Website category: phone
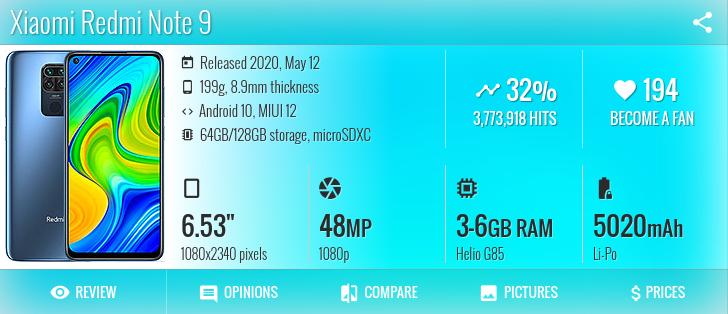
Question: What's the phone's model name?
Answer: Xiaomi Redmi Note 9

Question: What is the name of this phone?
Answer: Xiaomi Redmi Note 9

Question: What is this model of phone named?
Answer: Xiaomi Redmi Note 9

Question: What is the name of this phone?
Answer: Xiaomi Redmi Note 9

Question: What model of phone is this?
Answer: Xiaomi Redmi Note 9

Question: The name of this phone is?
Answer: Xiaomi Redmi Note 9

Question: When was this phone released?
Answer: Released 2020, May 12

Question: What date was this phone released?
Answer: Released 2020, May 12

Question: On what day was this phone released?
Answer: Released 2020, May 12

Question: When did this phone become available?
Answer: Released 2020, May 12

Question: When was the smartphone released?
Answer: Released 2020, May 12

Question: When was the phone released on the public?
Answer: Released 2020, May 12

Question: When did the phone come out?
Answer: Released 2020, May 12

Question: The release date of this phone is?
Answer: Released 2020, May 12

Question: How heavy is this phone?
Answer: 199g

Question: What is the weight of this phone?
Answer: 199g

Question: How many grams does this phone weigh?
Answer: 199g

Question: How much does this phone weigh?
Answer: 199g

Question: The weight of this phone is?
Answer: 199g

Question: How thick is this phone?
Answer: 8.9mm thickness

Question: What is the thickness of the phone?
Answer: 8.9mm thickness

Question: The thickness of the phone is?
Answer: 8.9mm thickness

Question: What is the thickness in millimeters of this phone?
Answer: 8.9mm thickness

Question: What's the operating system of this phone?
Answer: Android 10, MIUI 12

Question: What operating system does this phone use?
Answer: Android 10, MIUI 12

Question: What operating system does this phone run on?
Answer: Android 10, MIUI 12

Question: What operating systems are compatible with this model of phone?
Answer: Android 10, MIUI 12

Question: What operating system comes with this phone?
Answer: Android 10, MIUI 12

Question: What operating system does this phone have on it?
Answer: Android 10, MIUI 12

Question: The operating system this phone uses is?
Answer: Android 10, MIUI 12

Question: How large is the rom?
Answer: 64GB/128GB storage

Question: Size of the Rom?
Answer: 64GB/128GB storage

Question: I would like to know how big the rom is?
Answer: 64GB/128GB storage

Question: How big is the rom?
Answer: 64GB/128GB storage

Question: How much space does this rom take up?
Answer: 64GB/128GB storage

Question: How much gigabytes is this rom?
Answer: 64GB/128GB storage

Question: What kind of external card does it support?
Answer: microSDXC

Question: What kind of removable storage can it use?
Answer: microSDXC

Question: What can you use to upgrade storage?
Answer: microSDXC

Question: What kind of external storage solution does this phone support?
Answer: microSDXC

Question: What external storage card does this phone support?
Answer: microSDXC

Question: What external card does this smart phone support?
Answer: microSDXC

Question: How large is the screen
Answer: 6.53"

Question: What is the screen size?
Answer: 6.53"

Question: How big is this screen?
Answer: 6.53"

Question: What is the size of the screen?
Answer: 6.53"

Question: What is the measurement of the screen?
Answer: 6.53"

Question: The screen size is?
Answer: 6.53"

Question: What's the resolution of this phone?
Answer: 1080x2340 pixels

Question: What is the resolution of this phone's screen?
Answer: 1080x2340 pixels

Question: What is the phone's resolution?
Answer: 1080x2340 pixels

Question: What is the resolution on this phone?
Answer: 1080x2340 pixels

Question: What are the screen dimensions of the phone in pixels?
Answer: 1080x2340 pixels

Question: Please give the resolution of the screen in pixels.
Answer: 1080x2340 pixels

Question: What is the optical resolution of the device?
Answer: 1080x2340 pixels

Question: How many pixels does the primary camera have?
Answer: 48 MP

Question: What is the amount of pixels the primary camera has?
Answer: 48 MP

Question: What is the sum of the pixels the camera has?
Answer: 48 MP

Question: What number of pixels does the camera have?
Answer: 48 MP

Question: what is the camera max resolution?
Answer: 48 MP

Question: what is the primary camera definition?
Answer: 48 MP

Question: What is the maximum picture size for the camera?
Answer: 48 MP

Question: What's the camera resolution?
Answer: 1080p

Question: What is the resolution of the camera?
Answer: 1080p